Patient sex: F
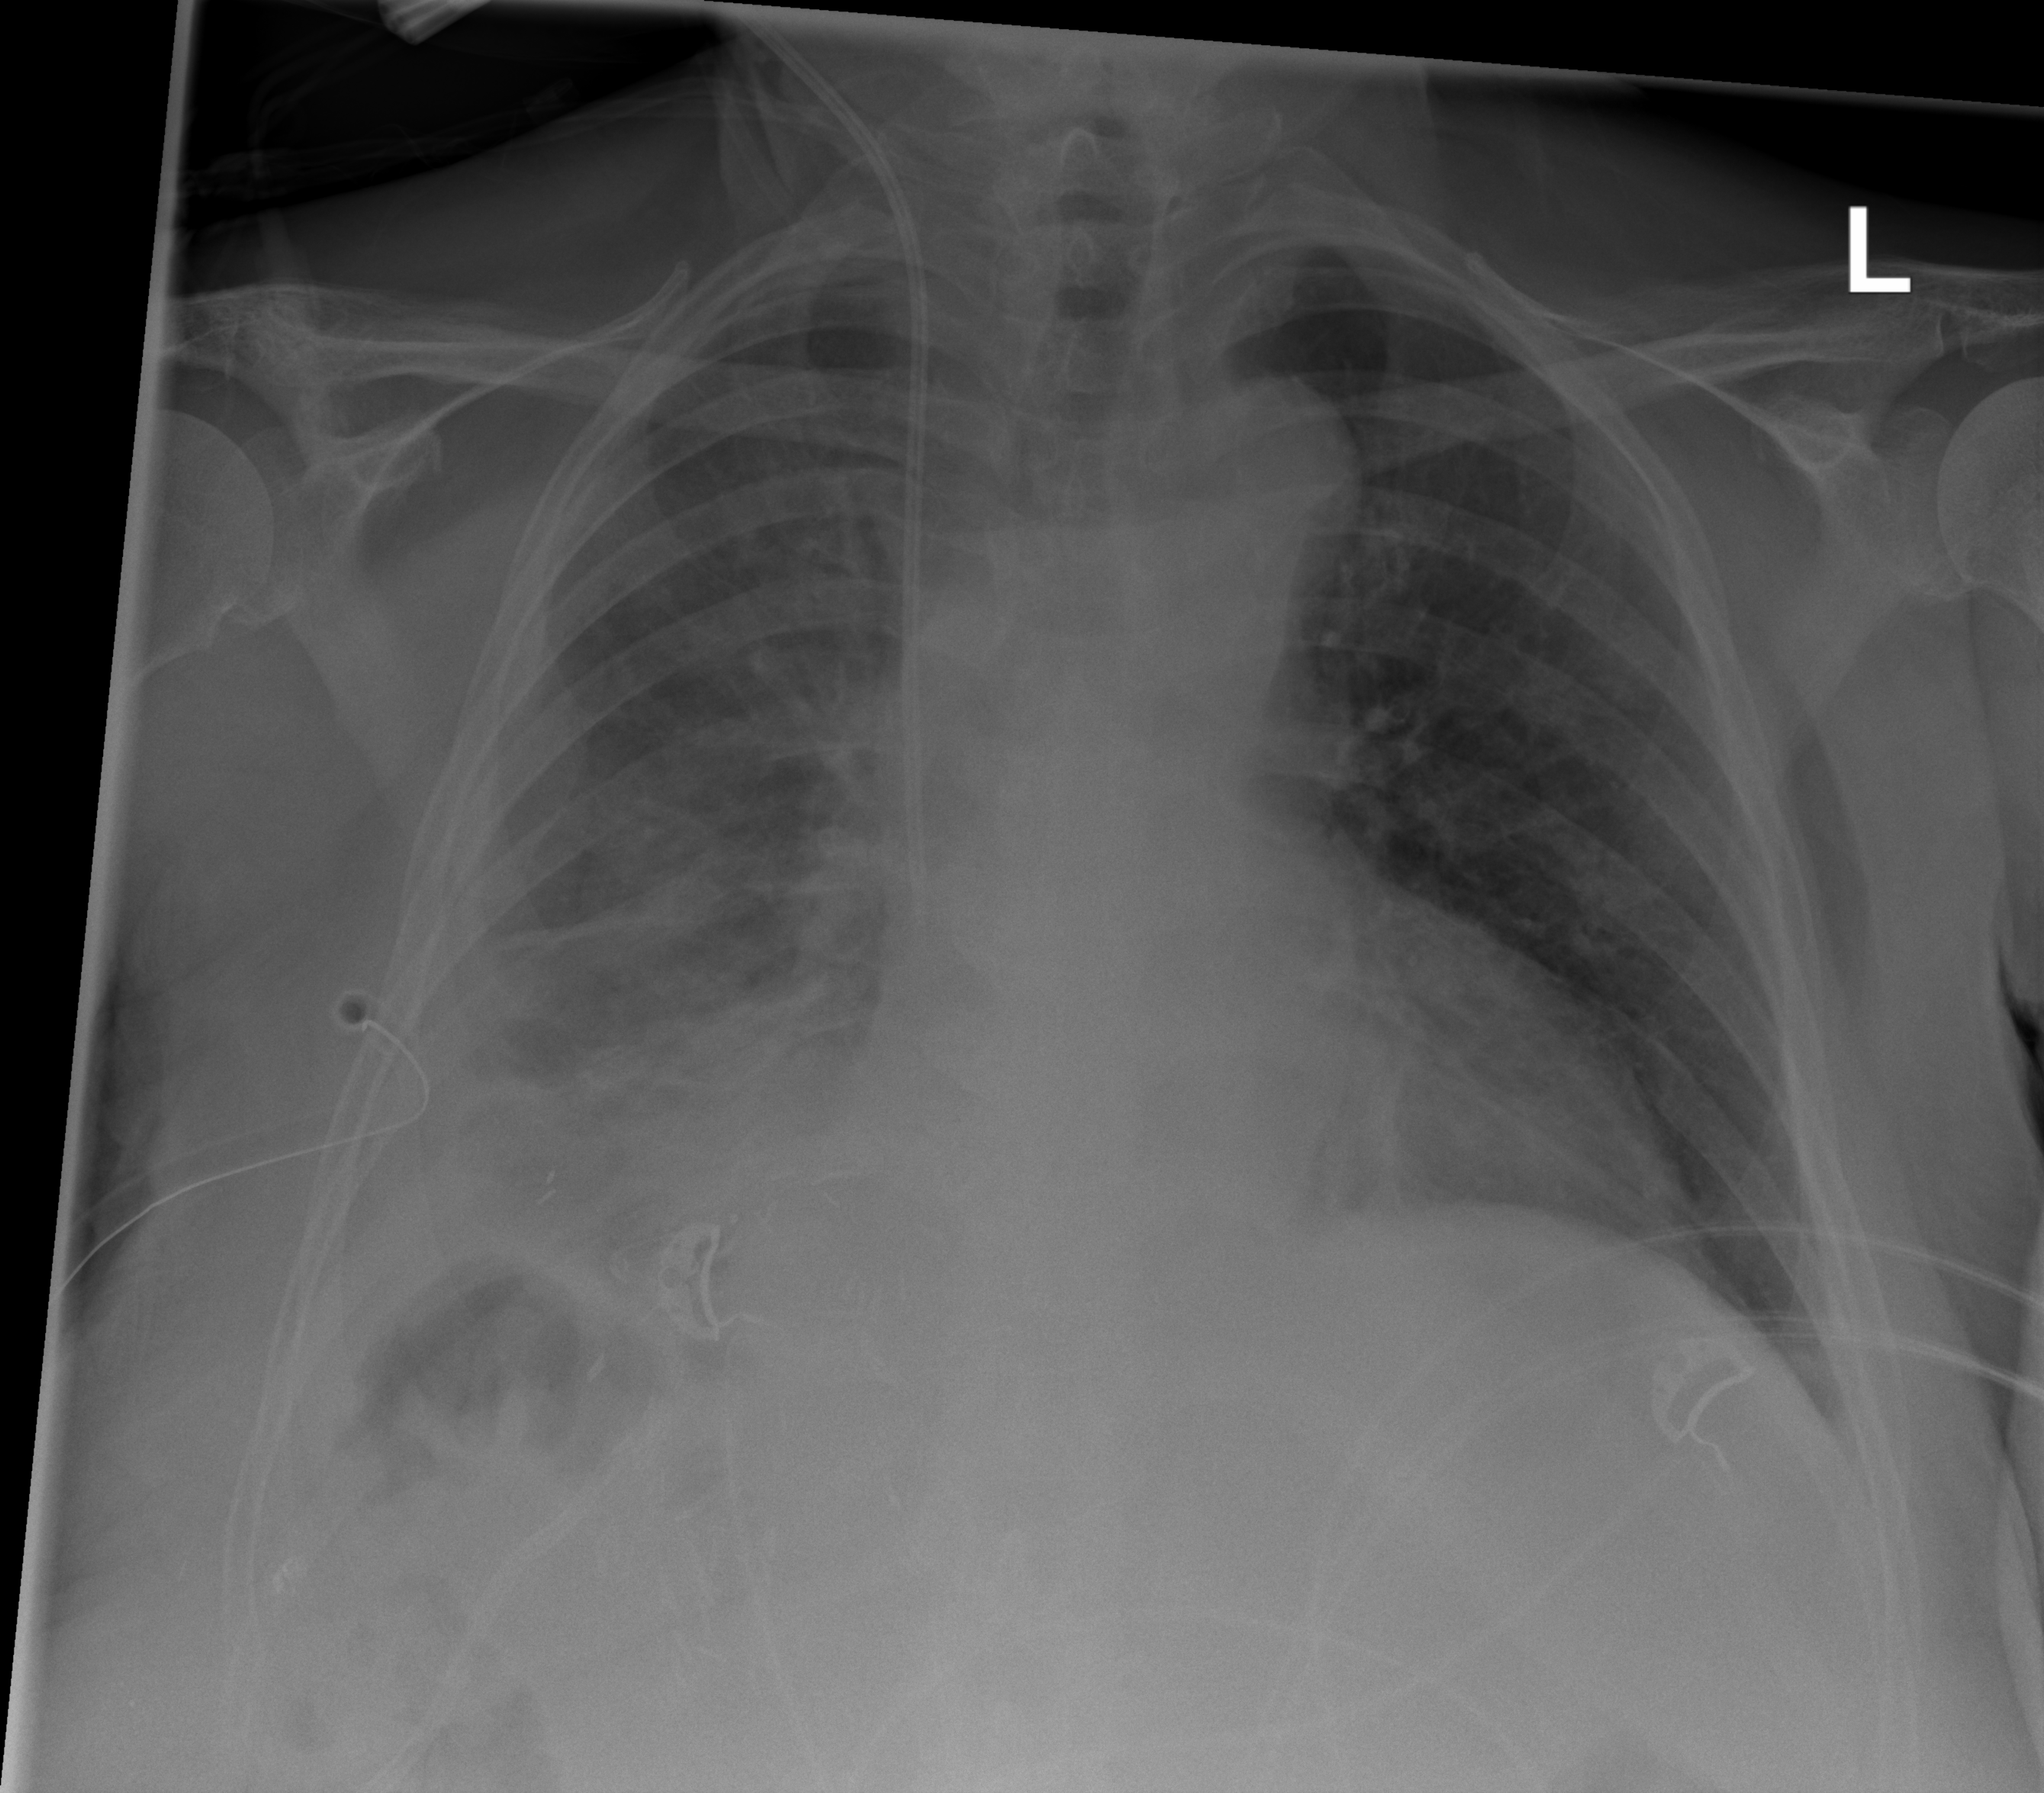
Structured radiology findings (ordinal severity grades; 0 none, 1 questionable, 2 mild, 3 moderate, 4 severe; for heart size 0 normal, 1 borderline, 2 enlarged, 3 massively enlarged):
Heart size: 2
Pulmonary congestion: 1
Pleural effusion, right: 2
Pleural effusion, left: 1
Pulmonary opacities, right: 2
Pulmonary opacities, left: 0
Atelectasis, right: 2
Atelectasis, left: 2